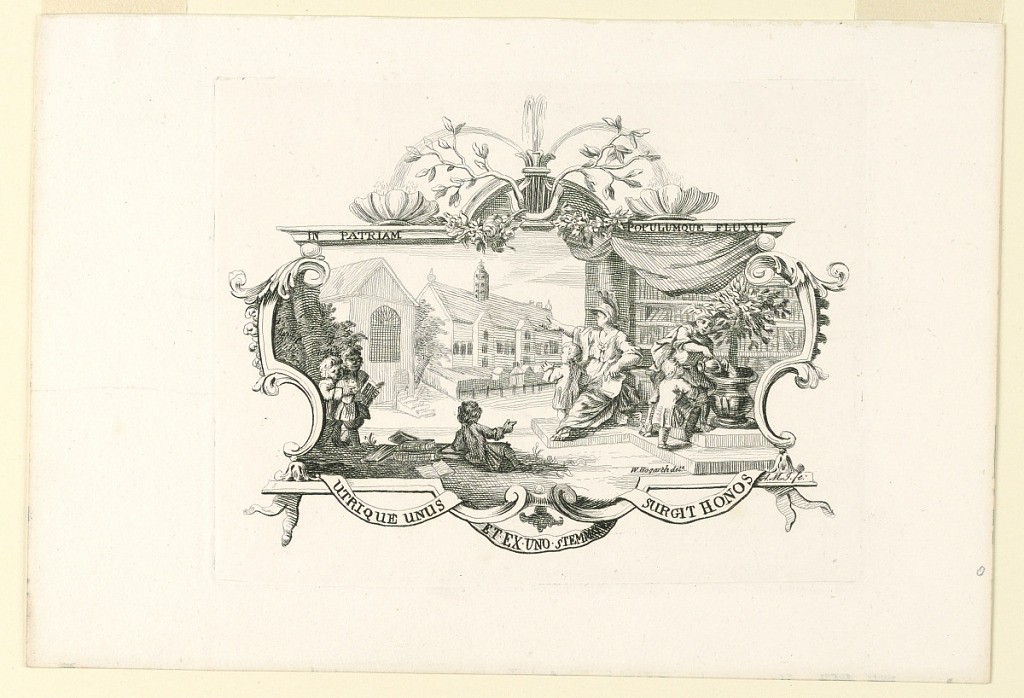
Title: Ticket for the School of Tiverton, Devonshire
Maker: A.M. Ireland
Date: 1794
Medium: Etching on paper
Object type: Print
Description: In a cartouche frame a view of a library at right; at left two houses. In center, an allegorical female figure (Athena) pointing to the house. With her are two little boys. Another woman with a boy waters a plant at right.